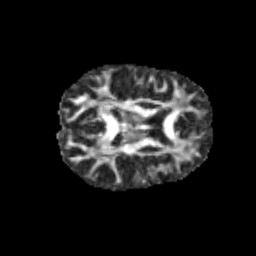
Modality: FA
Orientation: axial
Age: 12
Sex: female
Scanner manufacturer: siemens
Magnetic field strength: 3 T
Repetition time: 3.8 s
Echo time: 0.07 s